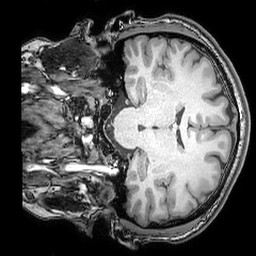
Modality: T1w
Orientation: coronal
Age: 25
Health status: ill
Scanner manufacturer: philips
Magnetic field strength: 3 T
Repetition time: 0.007 s
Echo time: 0.0035 s